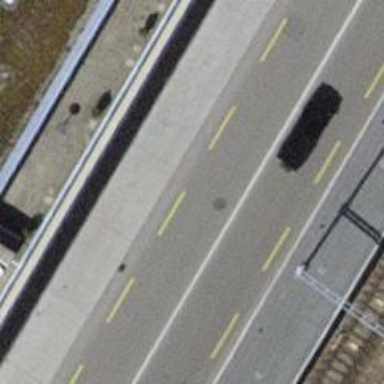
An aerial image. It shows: Advisory cycle lane on secondary road with asphalt surface.